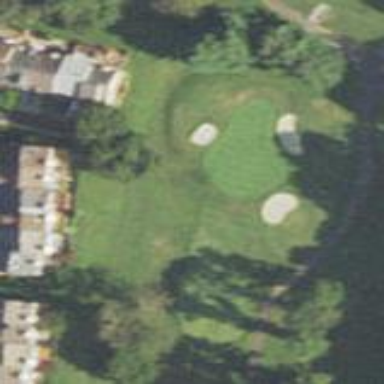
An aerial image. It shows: Golf fairway in the image.